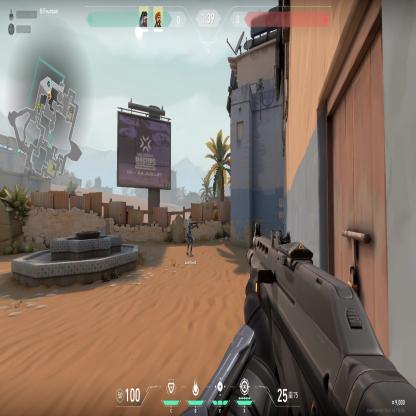
Label: teammate